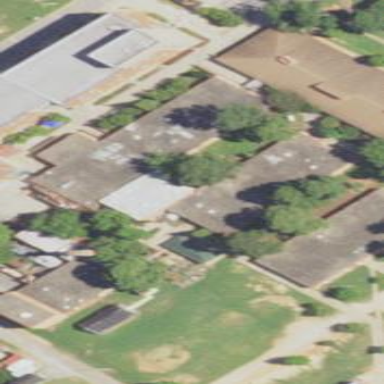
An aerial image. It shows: School building.